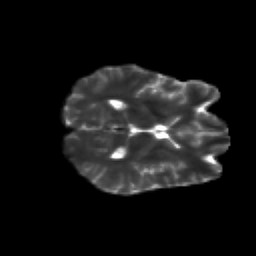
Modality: T2w
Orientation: axial
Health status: healthy
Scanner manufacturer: siemens
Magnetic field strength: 3 T
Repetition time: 12 s
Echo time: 0.092 s